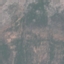
Land use / land cover: HerbaceousVegetation